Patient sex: F
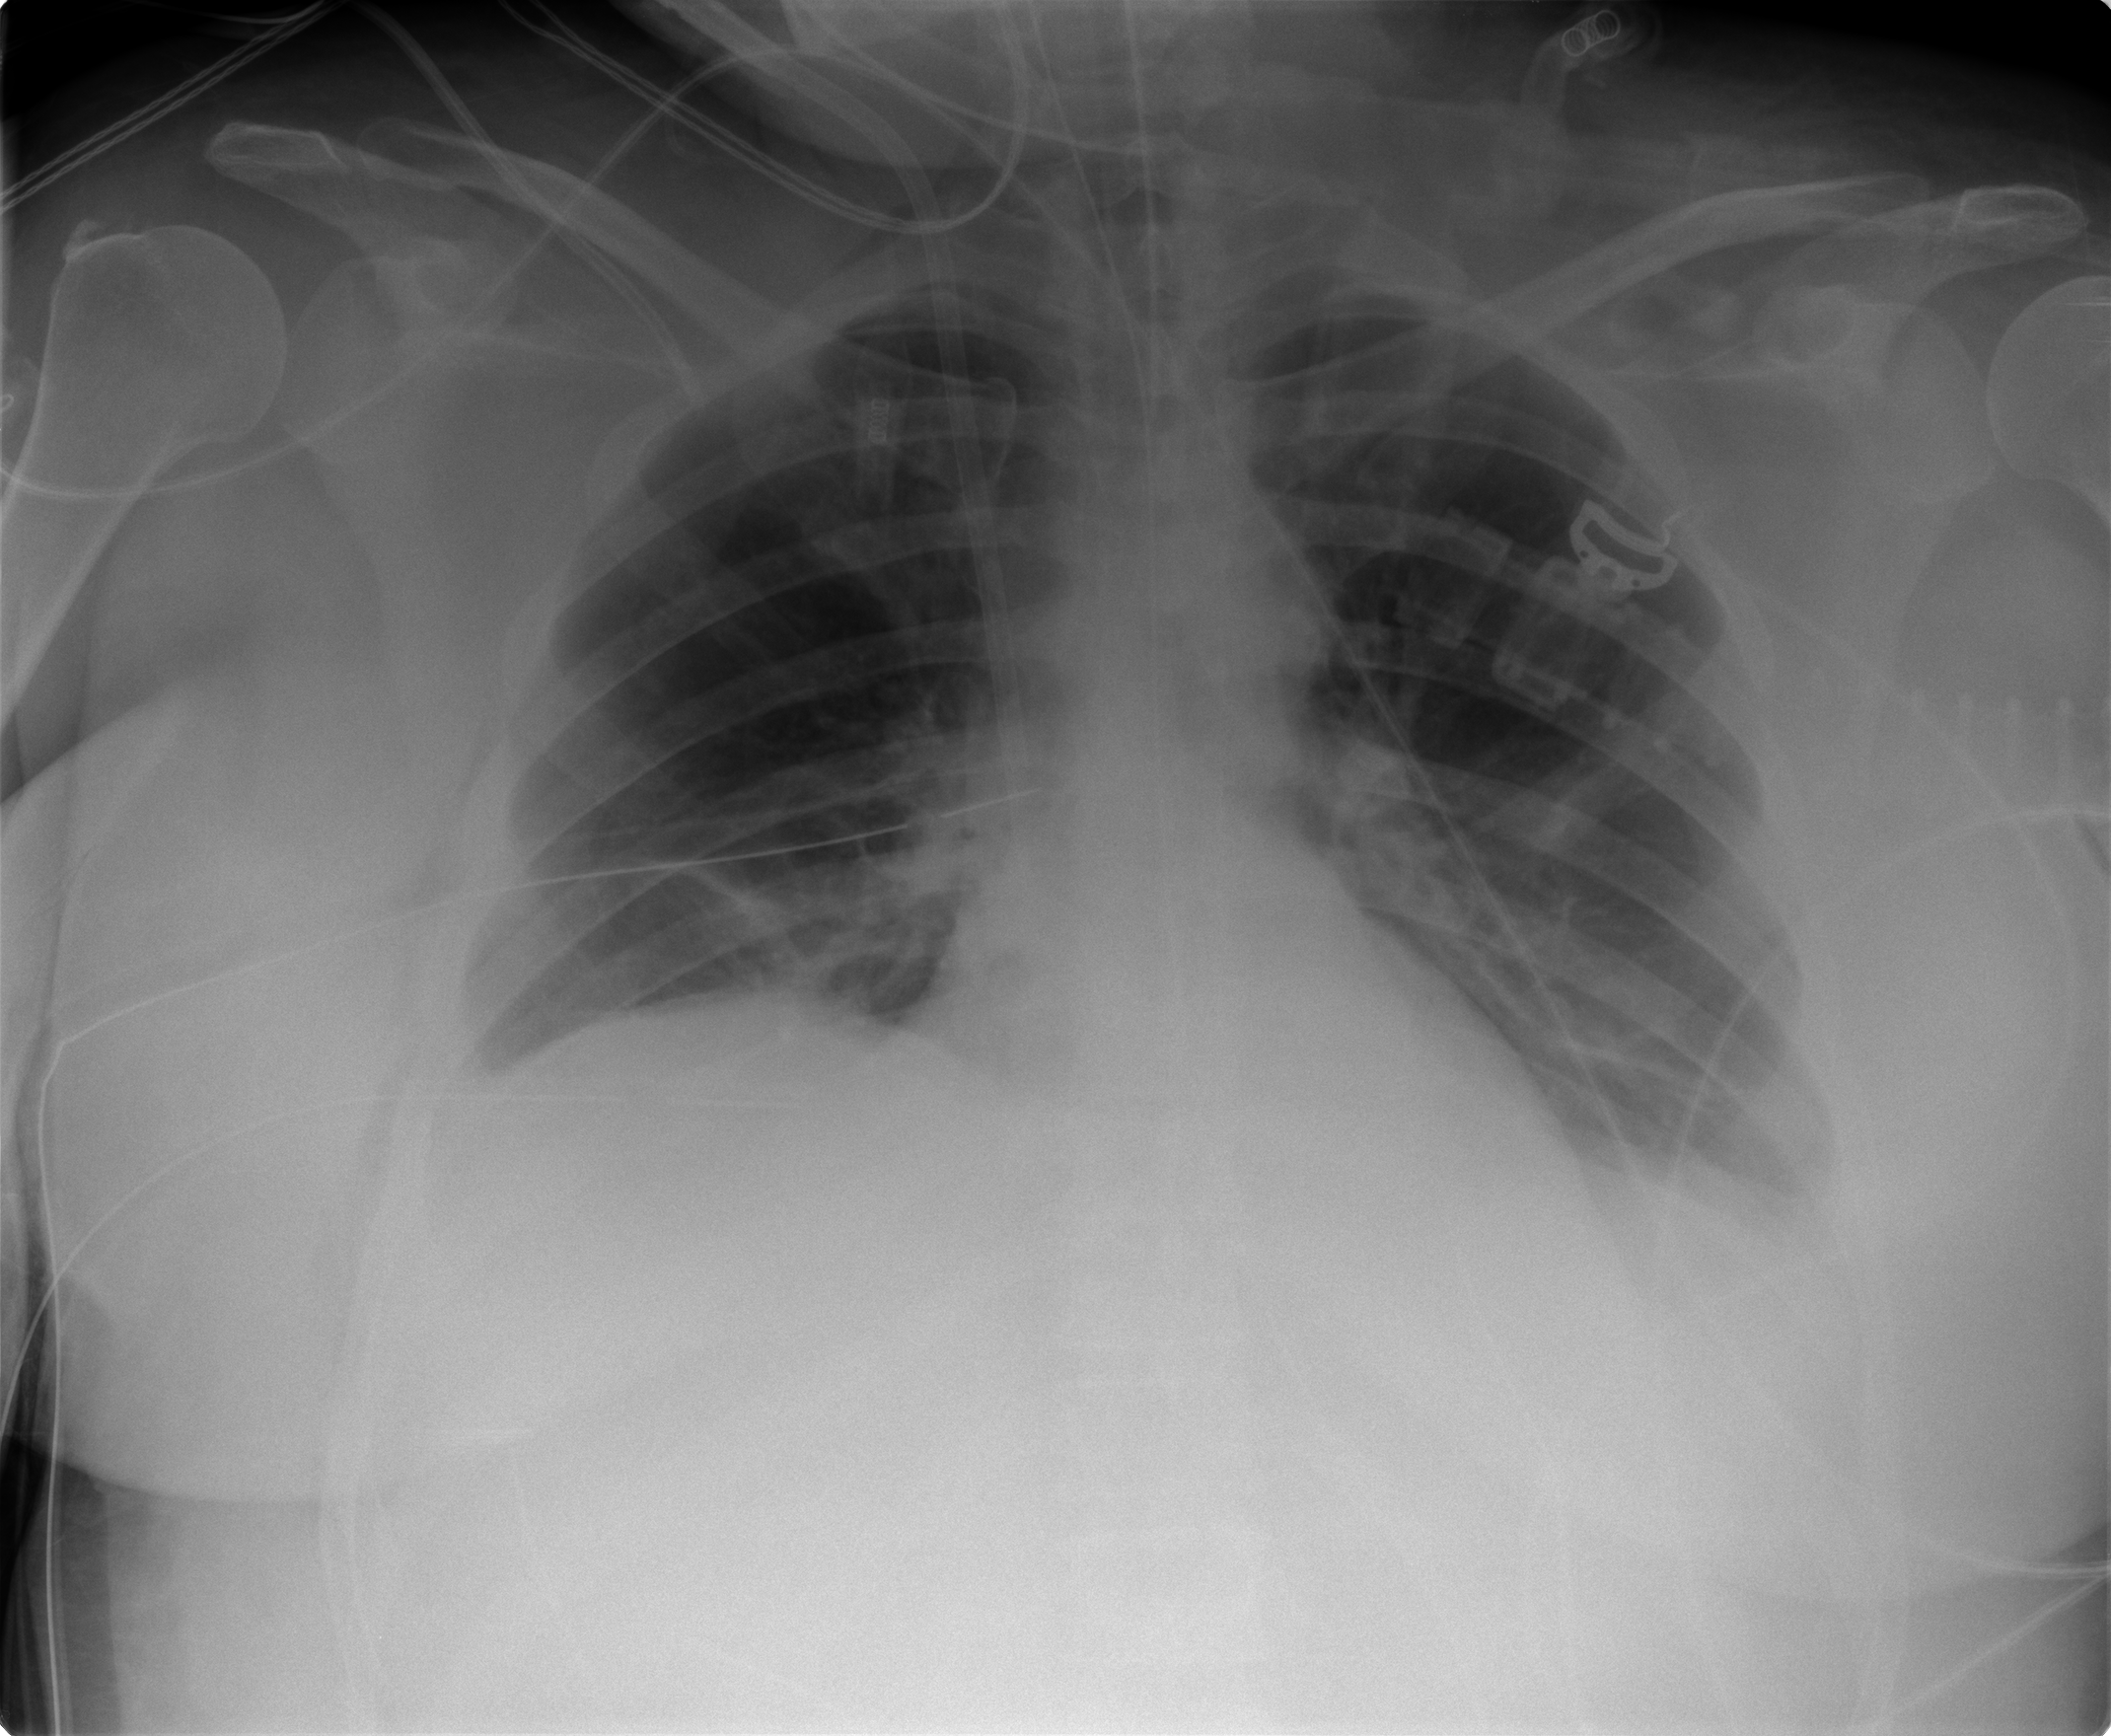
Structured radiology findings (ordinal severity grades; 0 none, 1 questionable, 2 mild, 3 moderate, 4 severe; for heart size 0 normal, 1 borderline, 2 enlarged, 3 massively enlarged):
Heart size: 2
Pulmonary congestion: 2
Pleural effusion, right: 1
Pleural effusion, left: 2
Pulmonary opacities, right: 0
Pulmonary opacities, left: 0
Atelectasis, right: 2
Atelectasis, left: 2